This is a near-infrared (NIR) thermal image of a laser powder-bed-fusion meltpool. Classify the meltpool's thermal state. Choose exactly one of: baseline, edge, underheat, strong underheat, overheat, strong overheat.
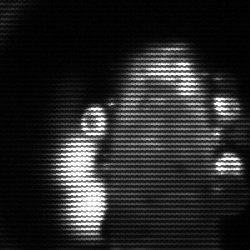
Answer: strong underheat